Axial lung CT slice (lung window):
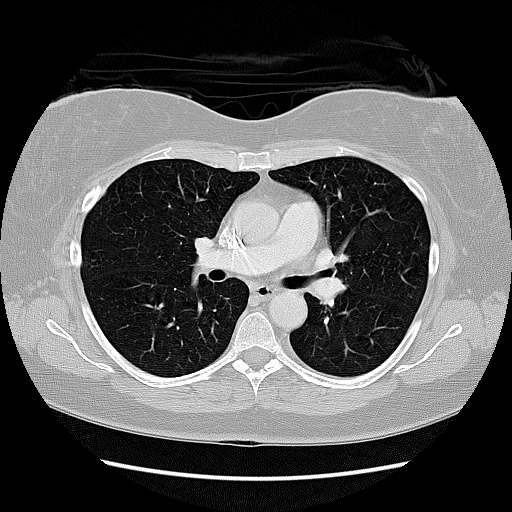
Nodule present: no